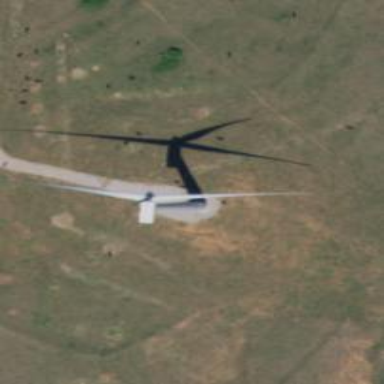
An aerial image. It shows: Wind generator in the form of horizontal axis wind turbine.